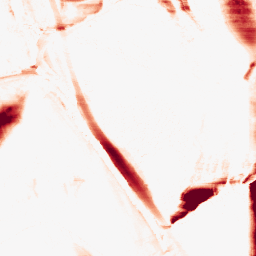
Category: morphological
Decomposition family: morphological_ellipse
Decomposition parameters: operation: opening
width: 5
height: 50
Upsampling method: edge_directed
Upsampling parameters: scale: 4
Upsampling scale: 4